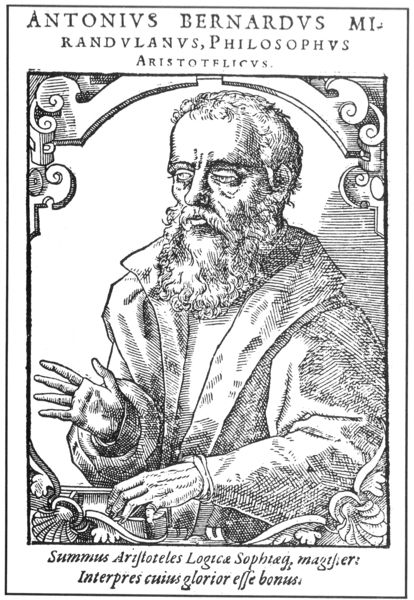
Titel: Bildnis des Antonio Bernardi
Künstler: Tobias Stimmer
Institution: (Seriendruck)
Schlagwörter: hand, kopf, mann, umhang, weiß, blumen, finger, geste, grau, mund, nase, ohr, schwarz, zeichnung, blick, hochformat, ornament, alt, bart, augen, falten, gesicht, kragen, mensch, rahmen, vollbart, bildnis, hände, portrait, porträt, auge, haare, kutte, mantel, locken, holzschnitt, schrift, schattierung, inschrift, verzierung, alter, philosoph, buch, druck, schwarz weiss, stich, text, mittelalter, hochkant, gelehrter, muschel, dürer, kupferstich, latein, lateinisch, anton, reformation, bernhard, rollwerk, aristoteles, beschlagwerk, antonius, bantel, bernard, summa, bernardus, summus, stahlsstich,buchseite,buchdruck, kopf mantel